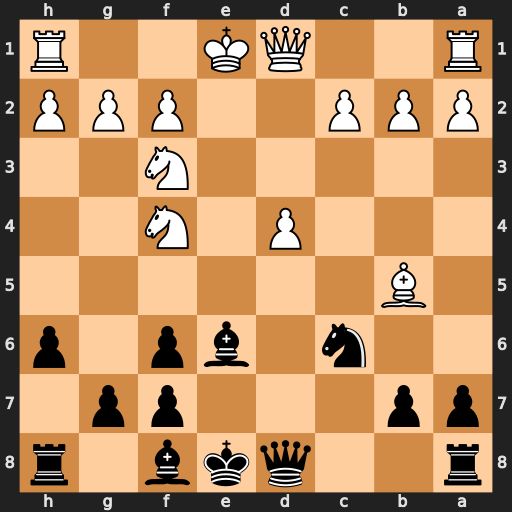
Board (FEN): r2qkb1r/pp3pp1/2n1bp1p/1B6/3P1N2/5N2/PPP2PPP/R2QK2R
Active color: b
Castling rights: KQkq
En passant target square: -
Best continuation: Qa5+ c3 Qxb5